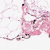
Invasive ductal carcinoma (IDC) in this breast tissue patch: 0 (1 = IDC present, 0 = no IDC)